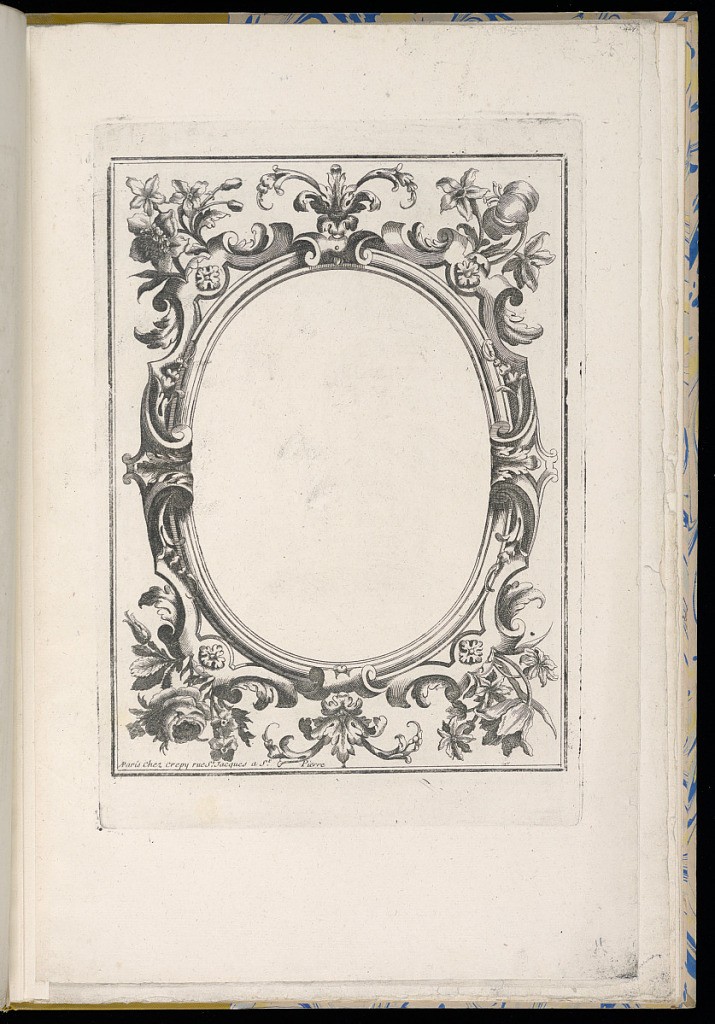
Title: Ornamental Frame Design
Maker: Louis Crépy, French, 1680?–1760
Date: mid- 18th–late 18th century
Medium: Etching on laid paper
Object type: Print
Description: Design for an oval frame decorated with ornament motifs including flowers, scrolls, rosettes, rinceaux.